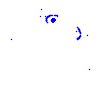
Particle: electron